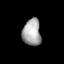
Tissue: lung
Cell type: Fibroblasts
Senescence score: 0.5539
Nuclear area (px): 479
Mean DAPI intensity: 167.729